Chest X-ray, PA view. Patient: 27 years old, sex M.
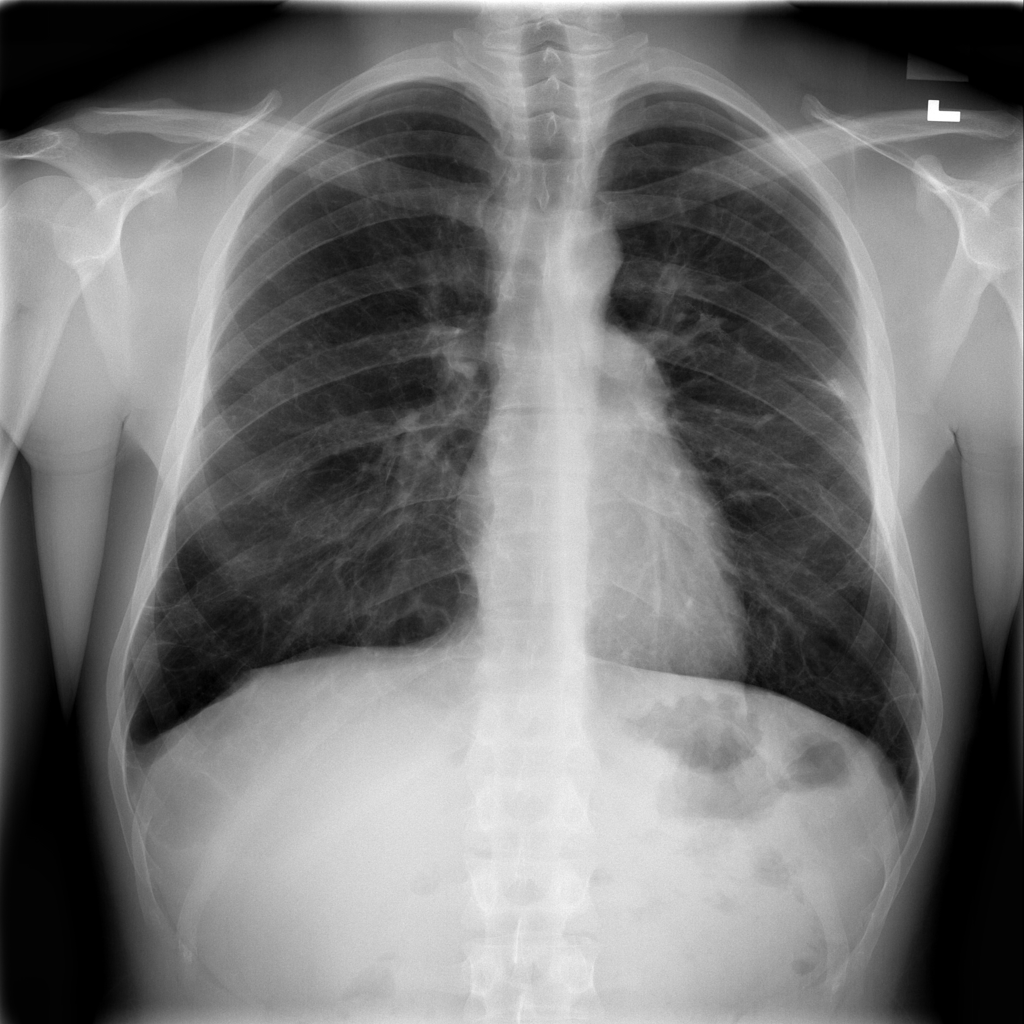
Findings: Emphysema